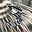
Label: 3